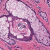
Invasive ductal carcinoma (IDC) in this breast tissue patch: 0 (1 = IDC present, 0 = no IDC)